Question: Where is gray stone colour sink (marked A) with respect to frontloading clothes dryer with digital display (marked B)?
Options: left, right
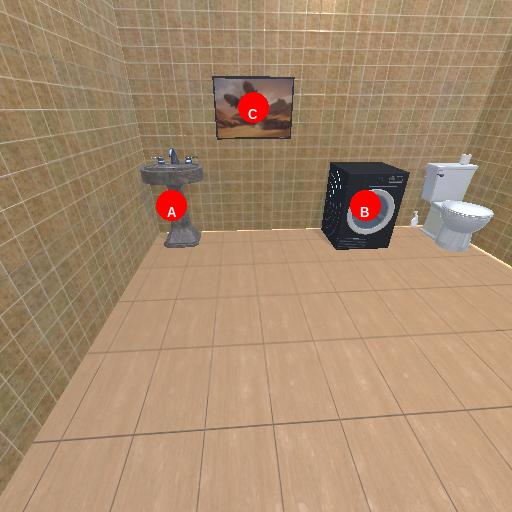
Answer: left